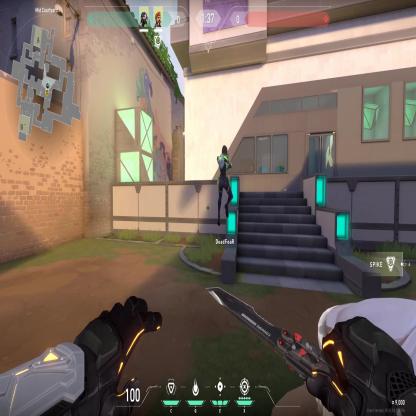
Label: teammate